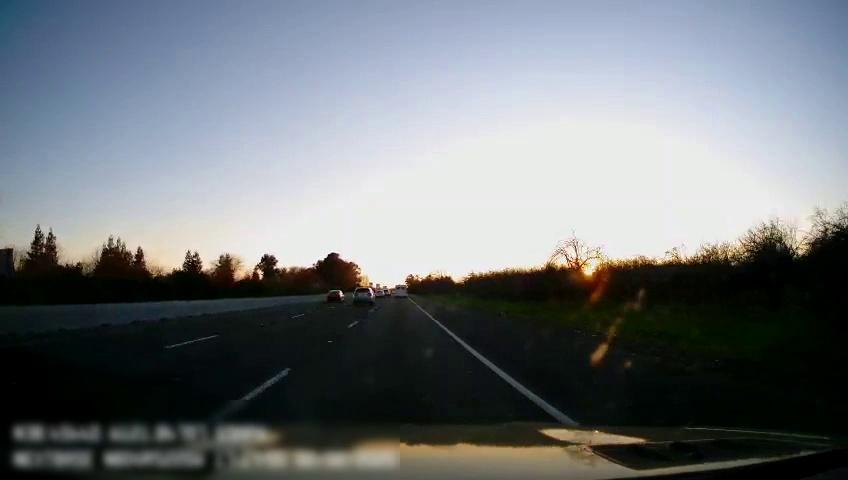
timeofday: Dusk/Dawn/Twilight
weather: Sunny
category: Drivable Space
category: Vehicles | Other LV
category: Vehicles | Car
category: Vehicles | SUV
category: Vehicles | Car
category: Lanes | Current Lane
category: Lanes | Alternate Lane
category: Lanes | Alternate Lane
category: Lanes | Alternate Lane